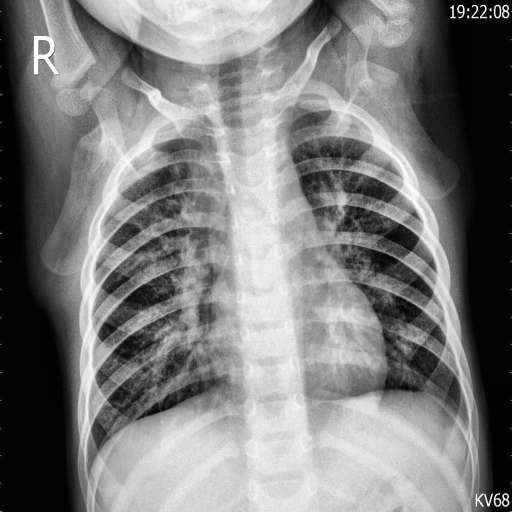
Finding: PNEUMONIA